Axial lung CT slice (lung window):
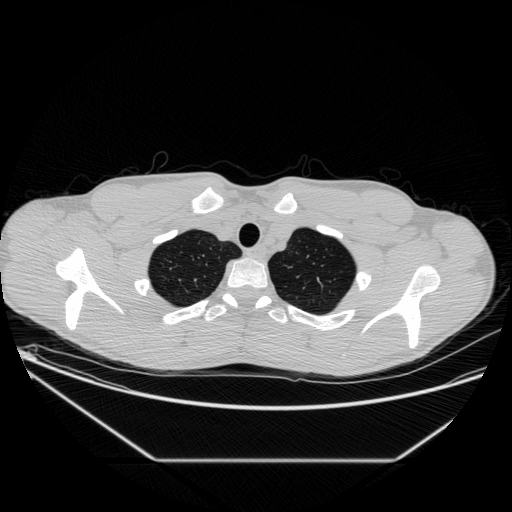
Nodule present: no